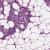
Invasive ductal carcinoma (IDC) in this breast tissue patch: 1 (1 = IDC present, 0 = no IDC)